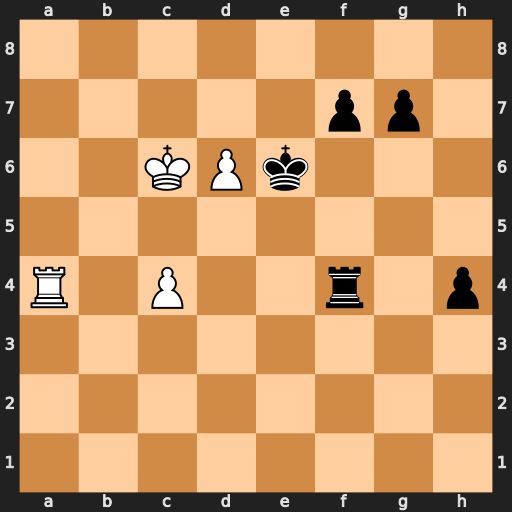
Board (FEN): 8/5pp1/2KPk3/8/R1P2r1p/8/8/8
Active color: w
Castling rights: -
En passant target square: -
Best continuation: d7 Ke7 Ra8 Rxc4+ Kd5 Kxd7 Kxc4